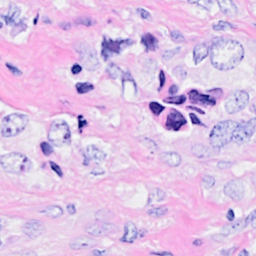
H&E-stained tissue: Breast